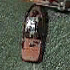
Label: Towing_vessel